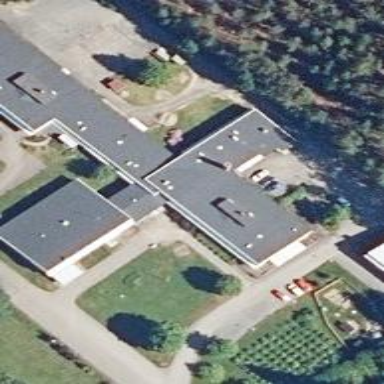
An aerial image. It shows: Nursing home building.